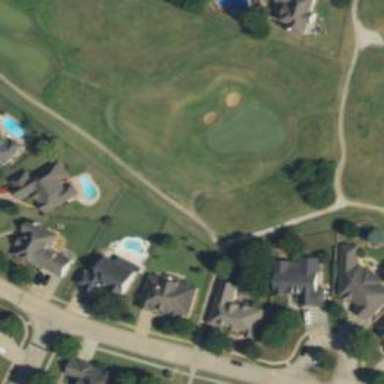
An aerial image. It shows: Pathway for golfing.